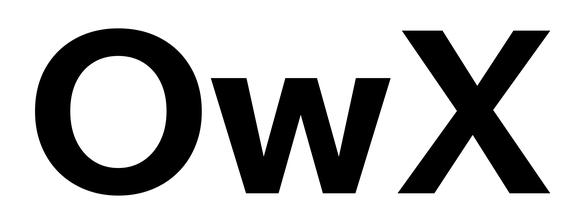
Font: InstrumentSans_Bold